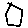
Label: hexagon